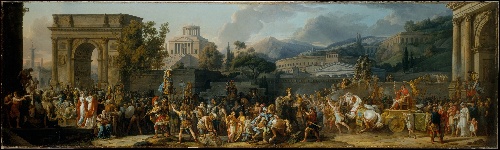
Title: The Triumph of Aemilius Paulus
Artist: Carle (Antoine Charles Horace) Vernet
Artist bio: French, Bordeaux 1758–1836 Paris
Date: 1789
Object type: Painting
Classification: Paintings
Medium: Oil on canvas
Dimensions: 51 1/8 x 172 1/2 in. (129.9 x 438.2 cm)
Department: European Paintings
Credit line: Gift of Darius O. Mills, 1906
Accession year: 1906
Repository: Metropolitan Museum of Art, New York, NY
Tags: Soldiers|Armor|Kings|Horses|Crowd|Chariots